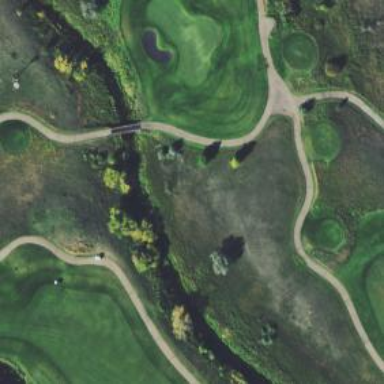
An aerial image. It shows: Path for both road and golf.